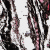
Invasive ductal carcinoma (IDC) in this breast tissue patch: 0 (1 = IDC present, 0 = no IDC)